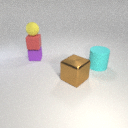
small red rubber cube above small purple metal cube